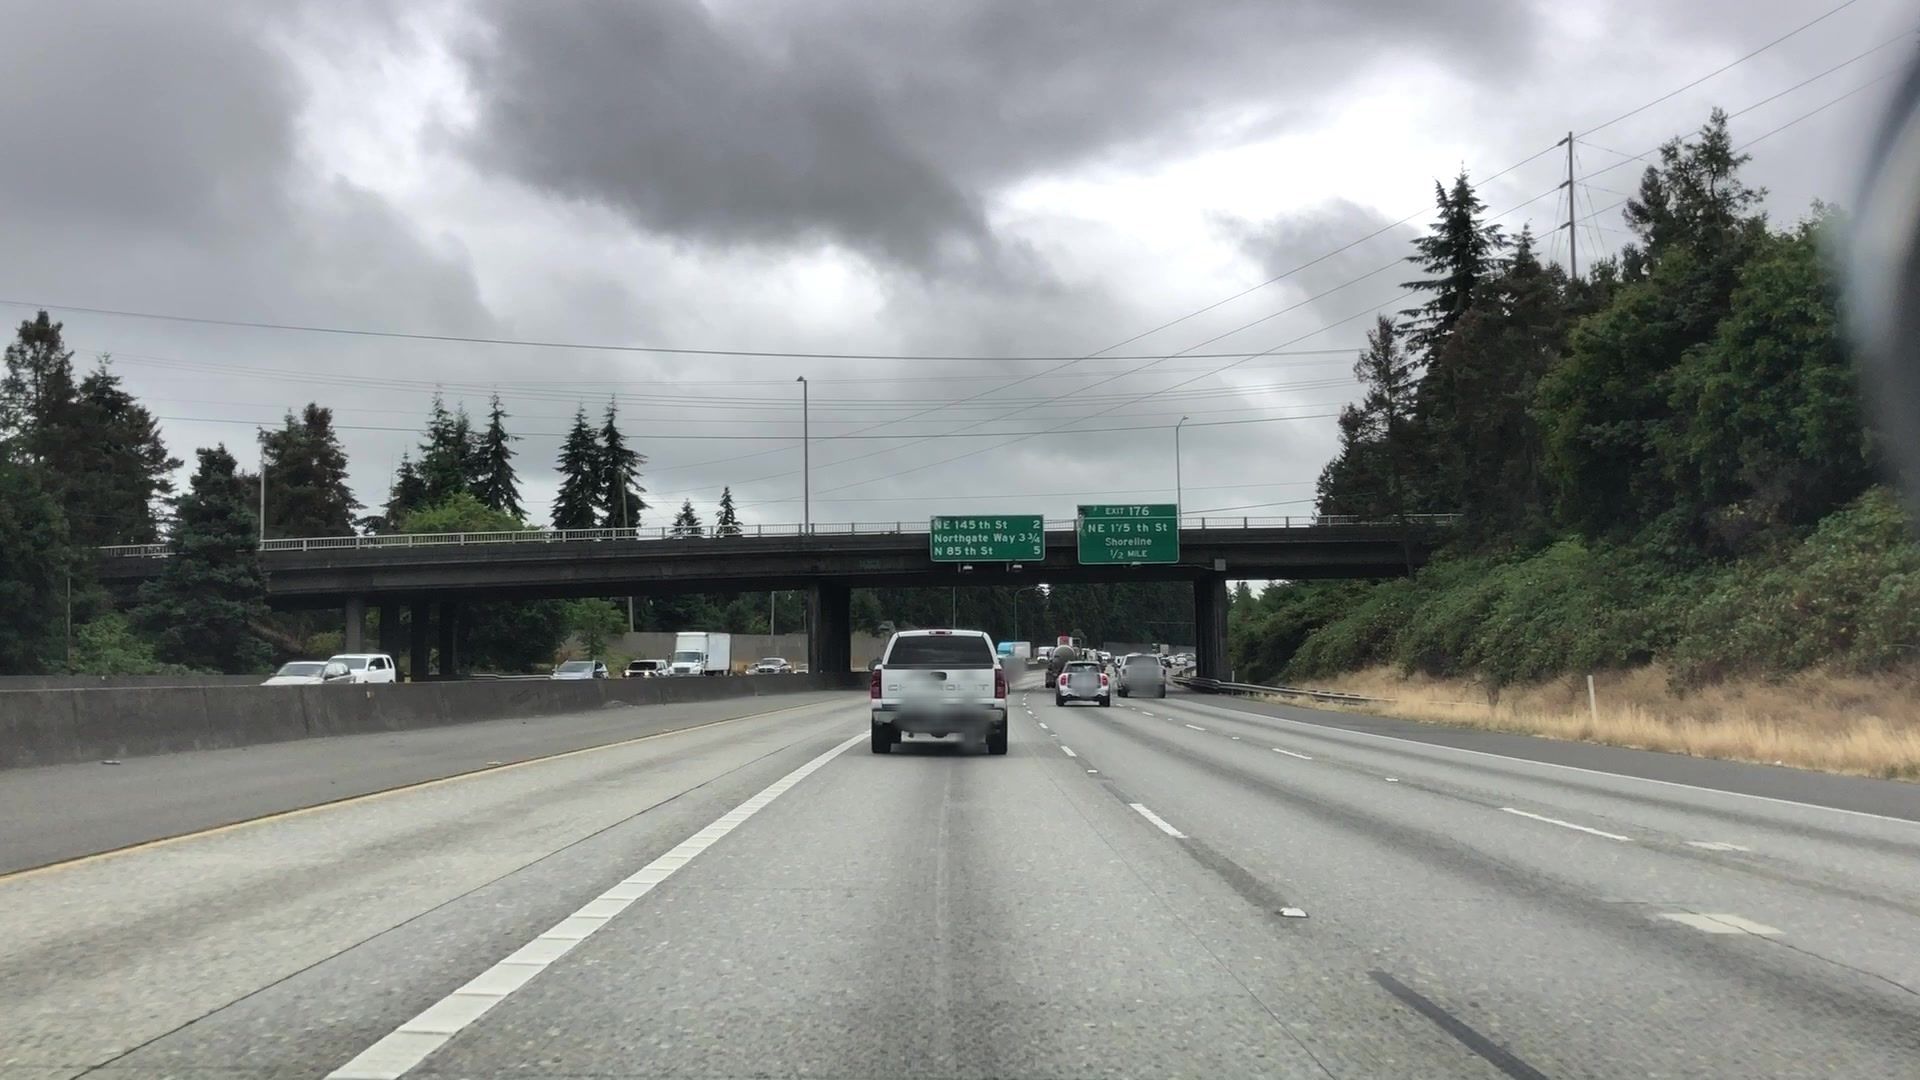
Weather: cloudy
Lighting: day
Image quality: good
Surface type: driving surface
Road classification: motorway
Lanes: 4
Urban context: urban centre
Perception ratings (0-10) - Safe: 1.99, Lively: 0.81, Beautiful: 2.21, Boring: 2.35, Depressing: 3.17, Wealthy: 2.23